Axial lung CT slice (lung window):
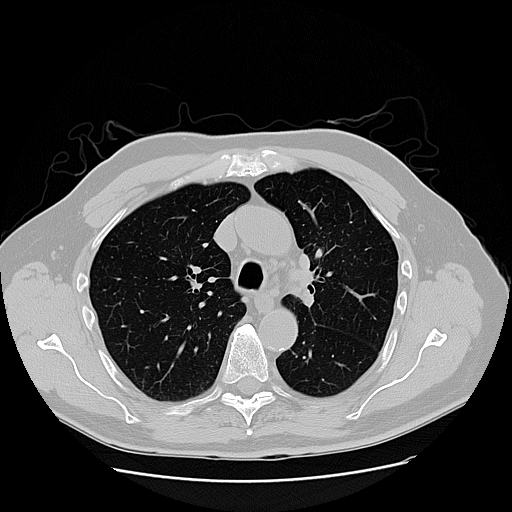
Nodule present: no